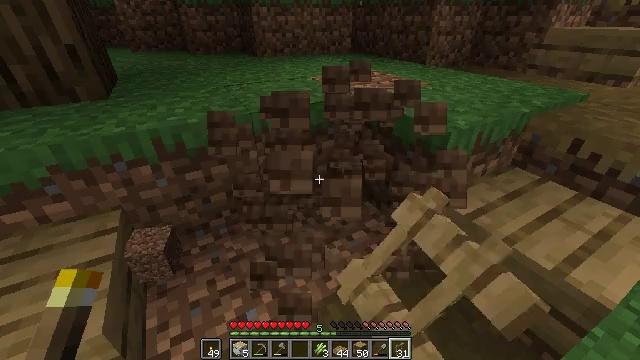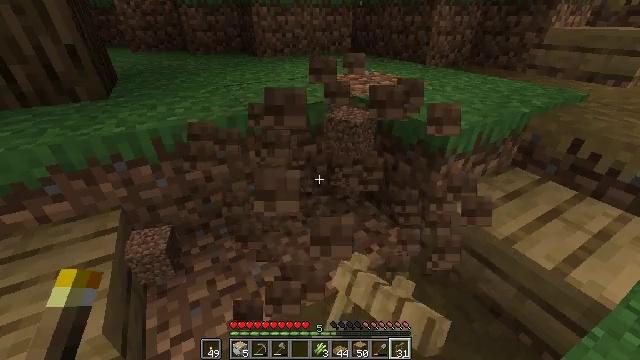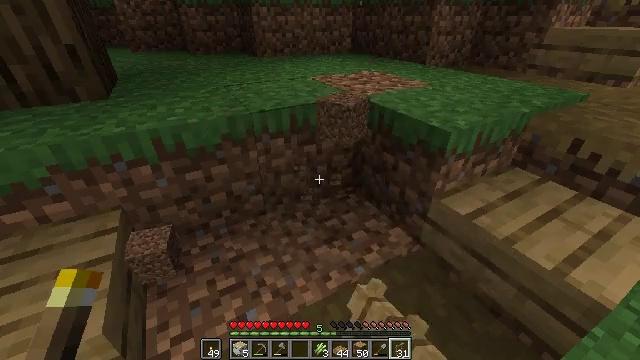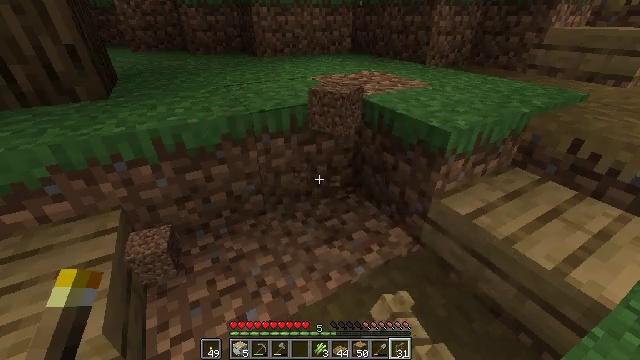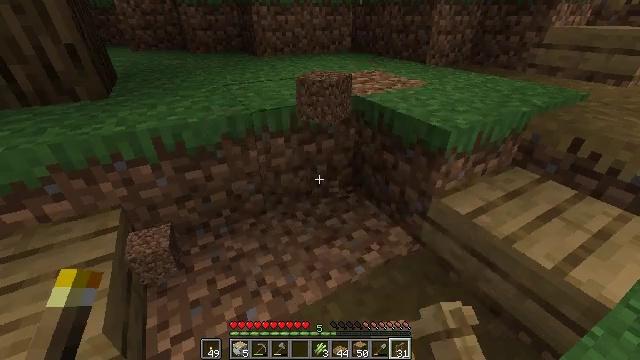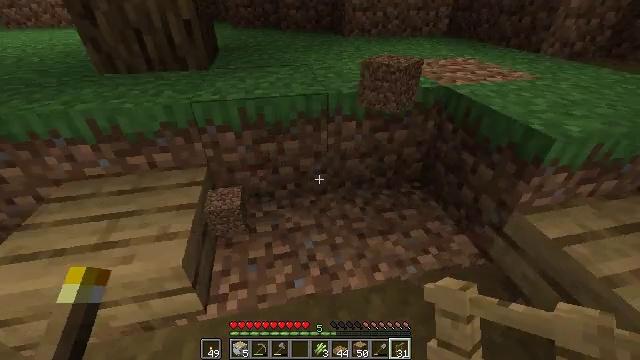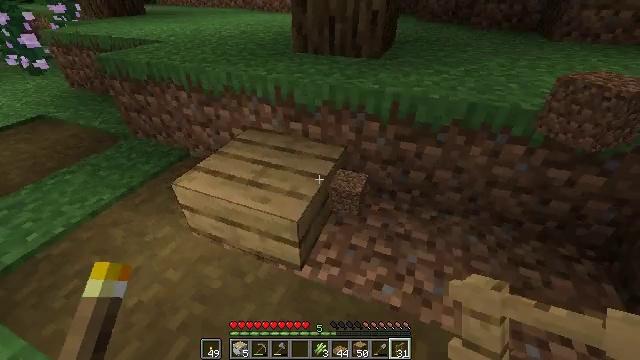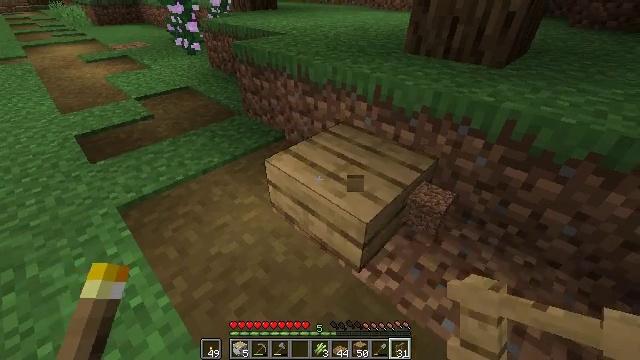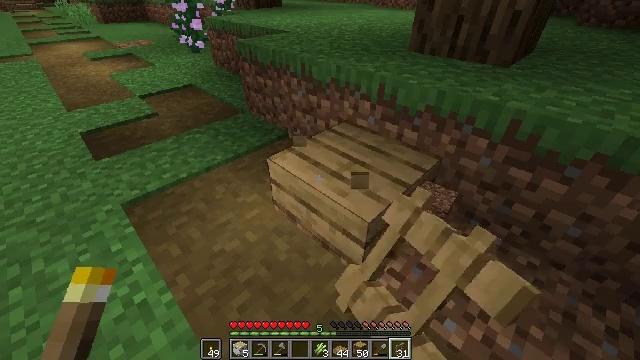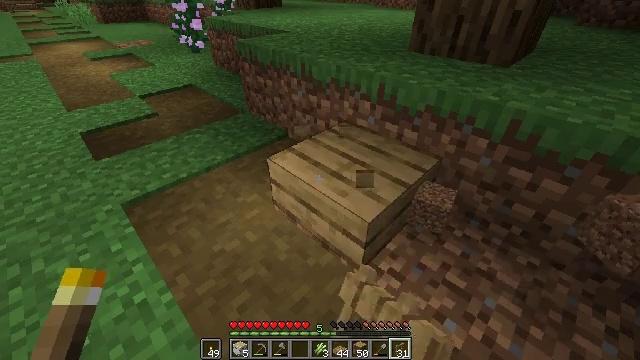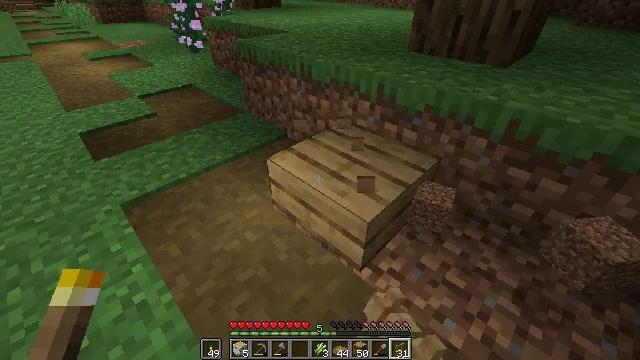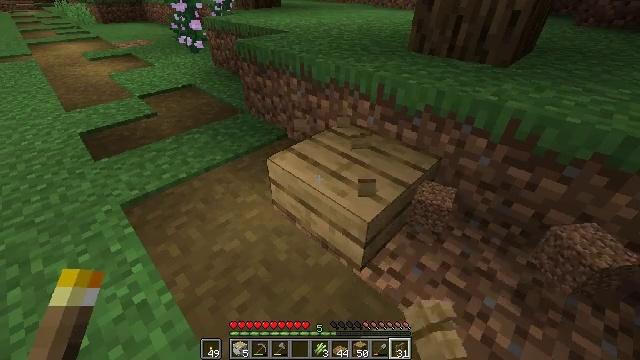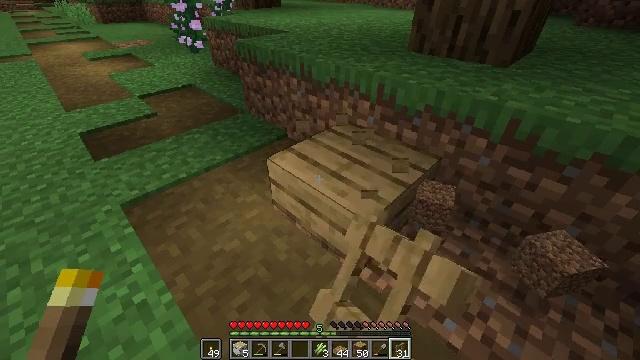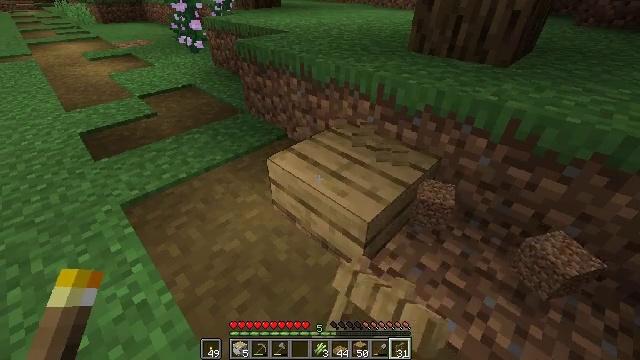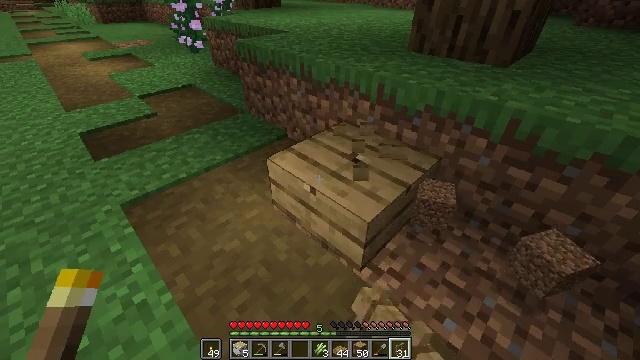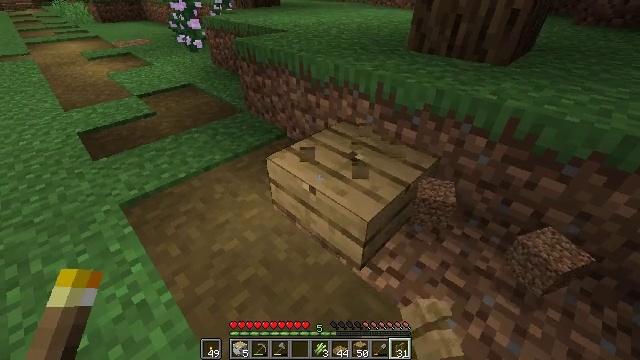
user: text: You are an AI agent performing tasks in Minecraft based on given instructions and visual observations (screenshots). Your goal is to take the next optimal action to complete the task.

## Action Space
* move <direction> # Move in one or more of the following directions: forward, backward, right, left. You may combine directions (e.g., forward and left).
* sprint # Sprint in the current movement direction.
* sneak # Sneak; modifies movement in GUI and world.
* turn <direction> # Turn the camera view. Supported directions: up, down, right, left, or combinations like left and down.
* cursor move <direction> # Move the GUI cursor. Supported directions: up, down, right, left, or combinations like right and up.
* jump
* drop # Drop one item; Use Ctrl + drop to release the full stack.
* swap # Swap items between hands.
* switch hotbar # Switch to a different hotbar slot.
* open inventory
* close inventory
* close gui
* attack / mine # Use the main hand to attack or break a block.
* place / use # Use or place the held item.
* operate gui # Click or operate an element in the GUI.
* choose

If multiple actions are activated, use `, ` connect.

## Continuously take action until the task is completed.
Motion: motion action
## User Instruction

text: Reclaim the oak slab from a structure.
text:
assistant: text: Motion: no_op
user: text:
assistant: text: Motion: no_op
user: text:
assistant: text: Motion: no_op
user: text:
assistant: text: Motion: no_op
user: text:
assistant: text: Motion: turn left and down
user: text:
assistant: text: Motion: turn left and down
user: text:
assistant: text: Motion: turn left, attack / mine
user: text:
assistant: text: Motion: attack / mine
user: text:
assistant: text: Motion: attack / mine
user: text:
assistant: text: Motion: attack / mine
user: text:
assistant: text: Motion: attack / mine
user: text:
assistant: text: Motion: attack / mine
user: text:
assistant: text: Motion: attack / mine
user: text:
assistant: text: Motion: attack / mine
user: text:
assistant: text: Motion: attack / mine
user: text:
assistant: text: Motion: attack / mine
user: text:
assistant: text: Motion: attack / mine
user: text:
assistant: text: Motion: attack / mine
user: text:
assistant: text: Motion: attack / mine
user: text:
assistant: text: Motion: attack / mine
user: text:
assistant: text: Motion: attack / mine
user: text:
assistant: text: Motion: attack / mine
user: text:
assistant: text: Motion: attack / mine
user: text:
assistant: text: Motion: attack / mine
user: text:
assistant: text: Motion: attack / mine
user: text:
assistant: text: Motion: attack / mine
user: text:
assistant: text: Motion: attack / mine
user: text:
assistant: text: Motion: attack / mine
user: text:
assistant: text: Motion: attack / mine
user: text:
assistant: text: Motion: attack / mine